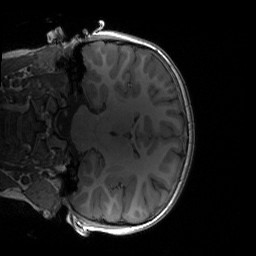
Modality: T1w
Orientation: coronal
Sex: male
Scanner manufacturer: siemens
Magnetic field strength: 3 T
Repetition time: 1.9 s
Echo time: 0.00243 s